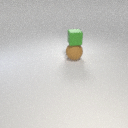
large brown rubber sphere below small green rubber cube